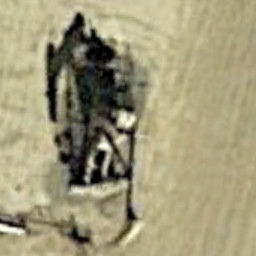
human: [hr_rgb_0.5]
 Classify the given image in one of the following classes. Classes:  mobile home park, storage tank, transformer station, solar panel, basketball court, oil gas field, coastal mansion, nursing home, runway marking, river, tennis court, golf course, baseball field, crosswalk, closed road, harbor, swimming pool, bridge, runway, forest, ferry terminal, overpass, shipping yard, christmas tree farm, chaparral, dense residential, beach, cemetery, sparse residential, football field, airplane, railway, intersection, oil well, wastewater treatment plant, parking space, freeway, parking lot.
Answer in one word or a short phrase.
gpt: oil well